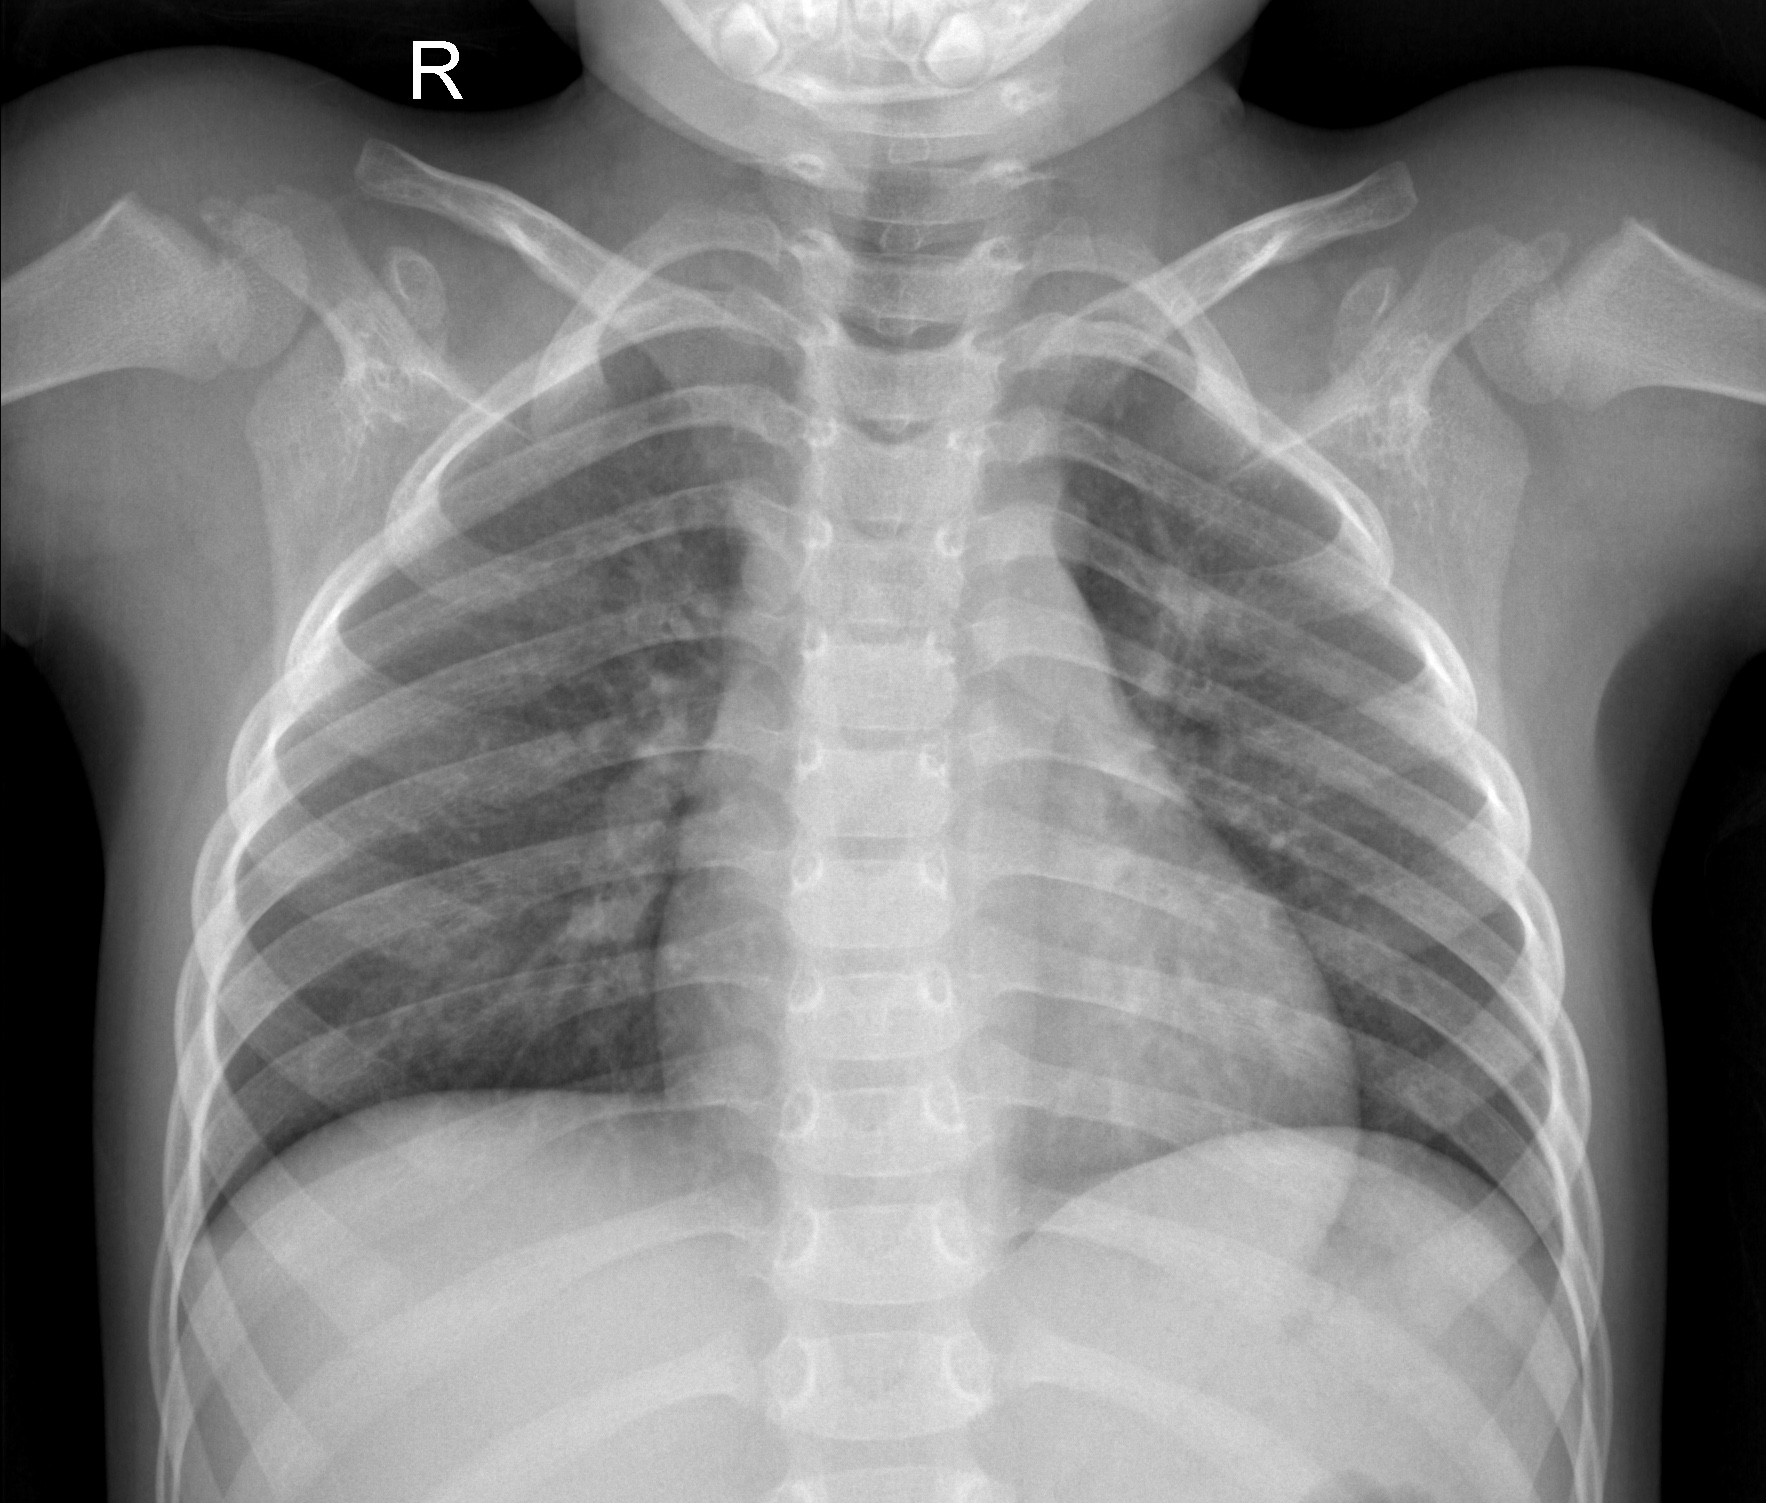
Diagnosis: NORMAL